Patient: sex F, age 63
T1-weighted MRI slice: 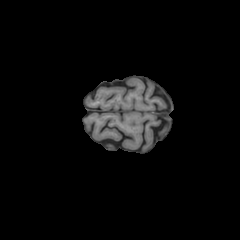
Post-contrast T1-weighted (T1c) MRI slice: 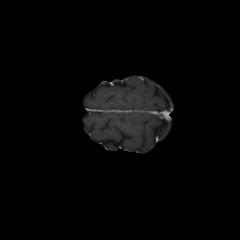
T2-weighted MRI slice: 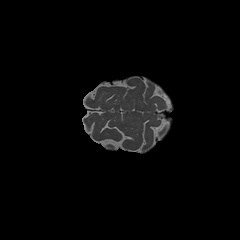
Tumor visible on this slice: no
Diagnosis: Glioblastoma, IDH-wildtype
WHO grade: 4